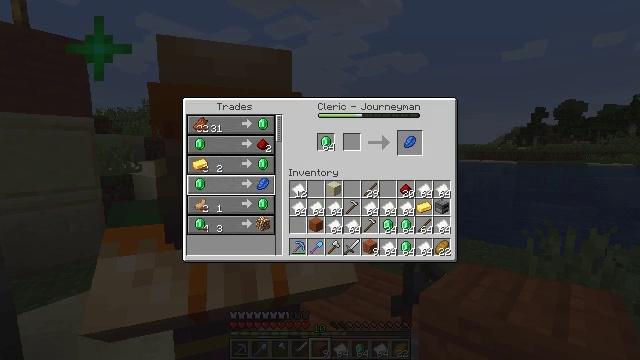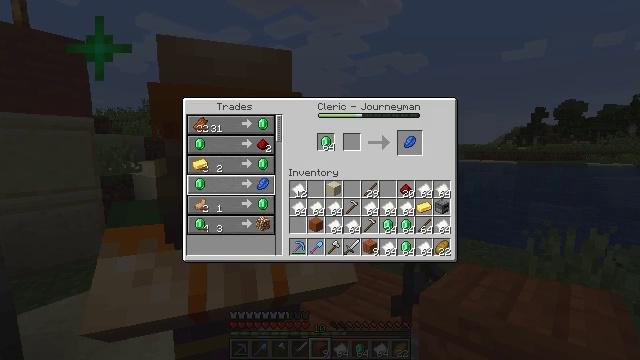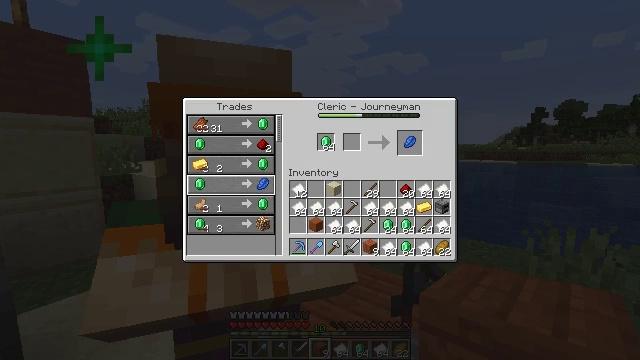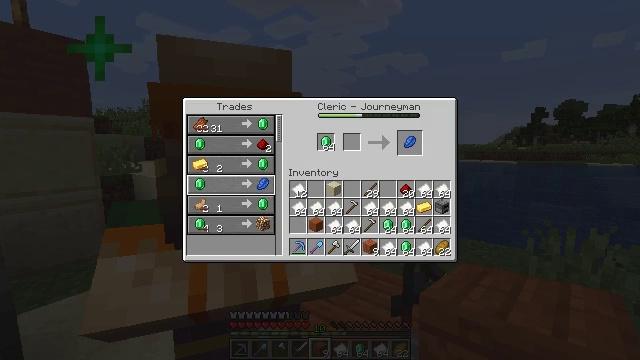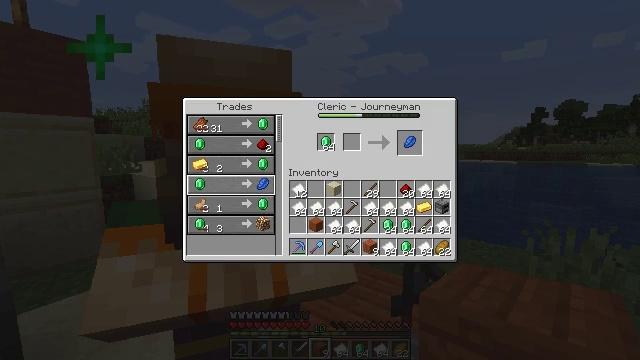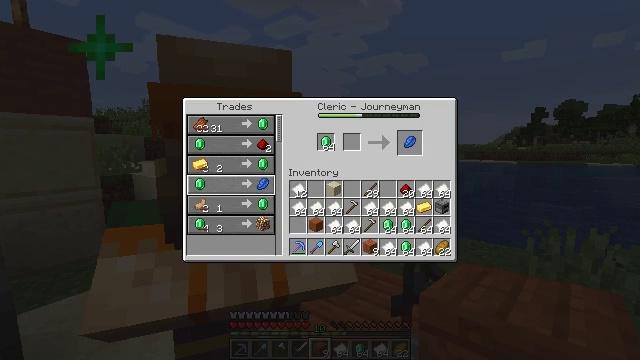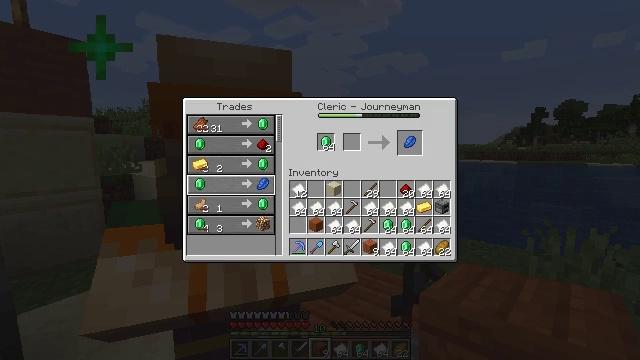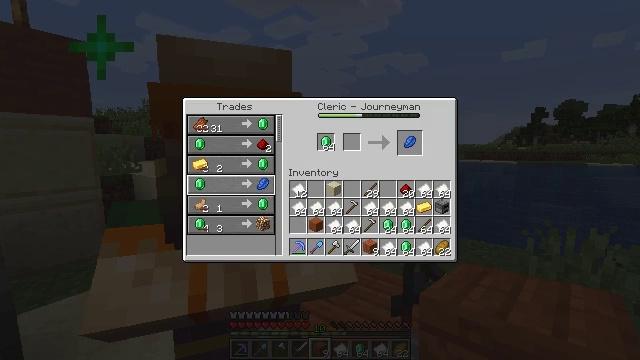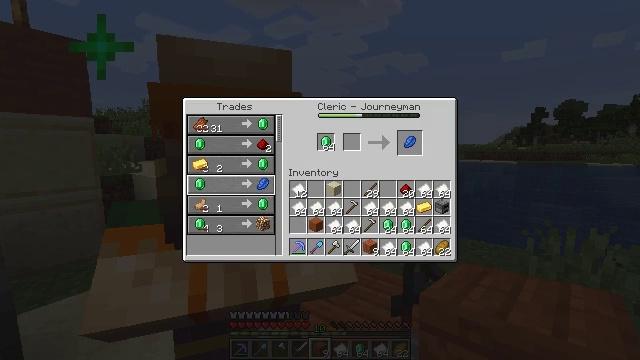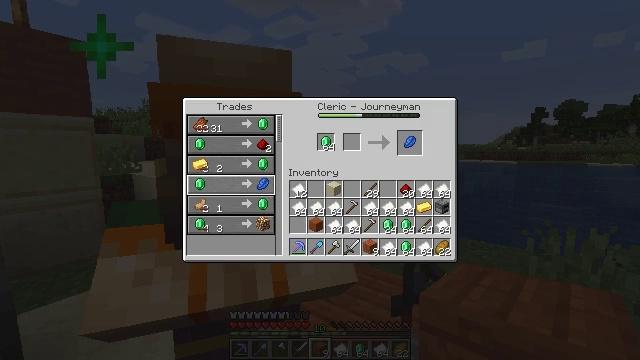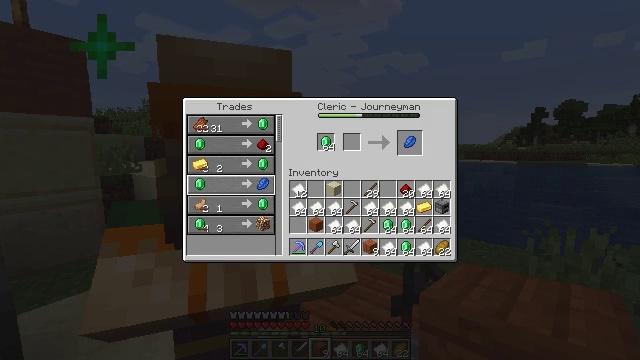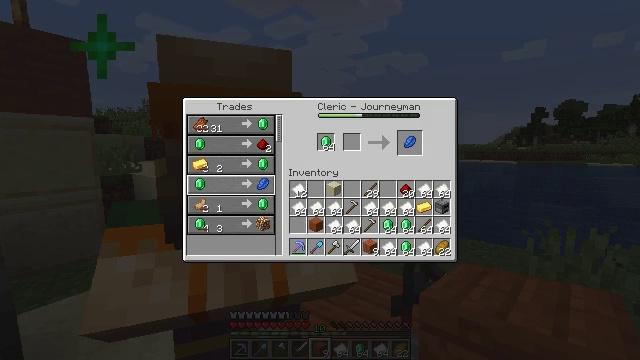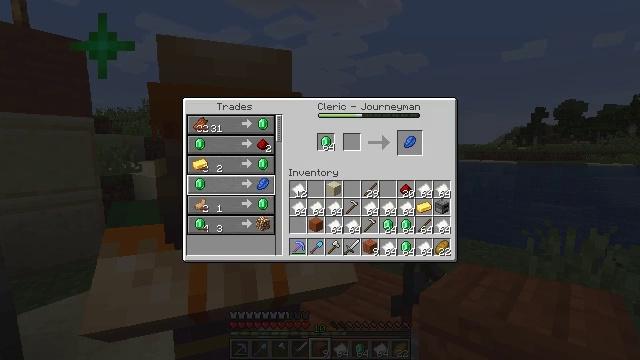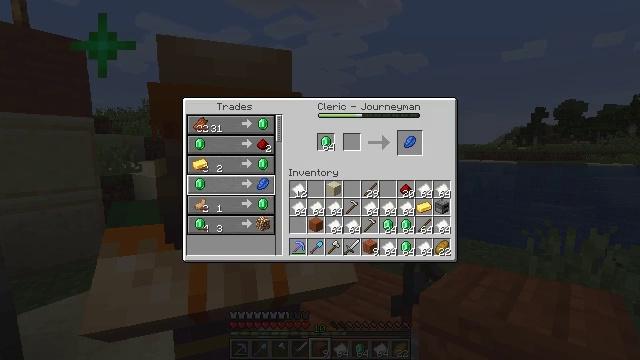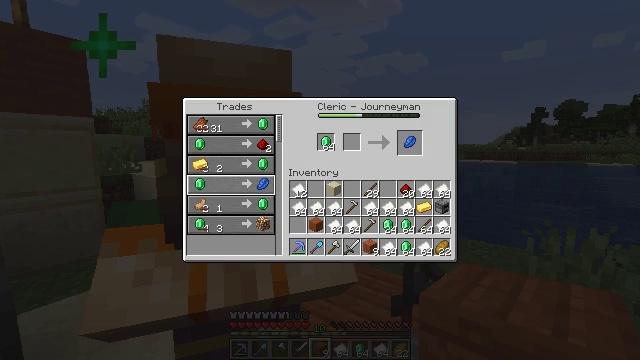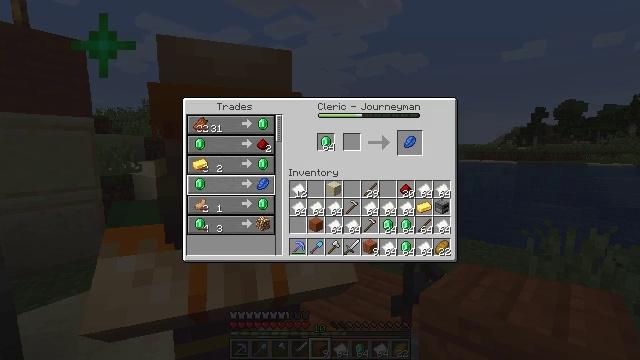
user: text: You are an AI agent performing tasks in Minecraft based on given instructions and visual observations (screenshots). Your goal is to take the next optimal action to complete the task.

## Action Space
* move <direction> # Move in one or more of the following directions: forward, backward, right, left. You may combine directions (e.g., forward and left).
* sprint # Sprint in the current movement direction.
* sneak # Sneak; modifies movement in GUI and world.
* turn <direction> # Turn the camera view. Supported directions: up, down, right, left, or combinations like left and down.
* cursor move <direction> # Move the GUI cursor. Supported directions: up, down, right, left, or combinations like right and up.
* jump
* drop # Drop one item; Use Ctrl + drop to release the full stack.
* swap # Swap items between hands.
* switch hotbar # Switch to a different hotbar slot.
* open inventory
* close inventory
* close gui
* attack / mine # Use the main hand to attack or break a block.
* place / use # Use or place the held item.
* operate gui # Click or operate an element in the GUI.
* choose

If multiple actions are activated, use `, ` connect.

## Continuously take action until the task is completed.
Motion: motion action
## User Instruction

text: Craft lapis lazuli.
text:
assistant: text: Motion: no_op
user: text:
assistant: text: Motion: no_op
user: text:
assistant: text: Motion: no_op
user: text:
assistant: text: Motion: no_op
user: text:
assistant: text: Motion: no_op
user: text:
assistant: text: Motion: no_op
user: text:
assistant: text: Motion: no_op
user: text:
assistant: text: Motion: no_op
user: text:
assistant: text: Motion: no_op
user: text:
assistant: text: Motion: no_op
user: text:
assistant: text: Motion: no_op
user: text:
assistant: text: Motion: no_op
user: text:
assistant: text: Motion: no_op
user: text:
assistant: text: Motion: no_op
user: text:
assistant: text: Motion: no_op
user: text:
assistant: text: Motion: no_op
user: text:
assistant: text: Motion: no_op
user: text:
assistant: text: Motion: no_op
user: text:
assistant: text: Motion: no_op
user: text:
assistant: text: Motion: no_op
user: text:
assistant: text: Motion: no_op
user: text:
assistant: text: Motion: no_op
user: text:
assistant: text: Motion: no_op
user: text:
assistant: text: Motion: no_op
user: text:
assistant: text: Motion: no_op
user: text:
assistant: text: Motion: no_op
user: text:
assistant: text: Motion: no_op
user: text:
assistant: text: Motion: no_op
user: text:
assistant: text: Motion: no_op
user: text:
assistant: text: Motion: no_op